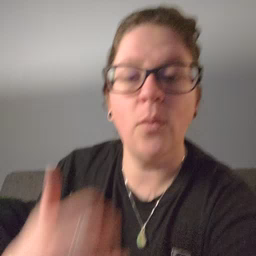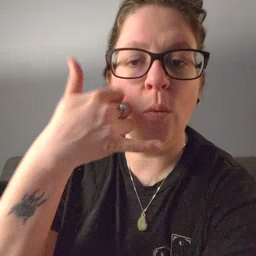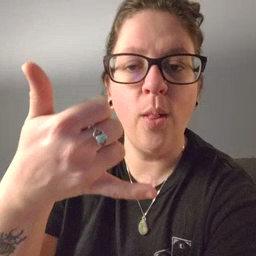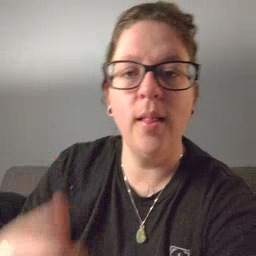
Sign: callonphone